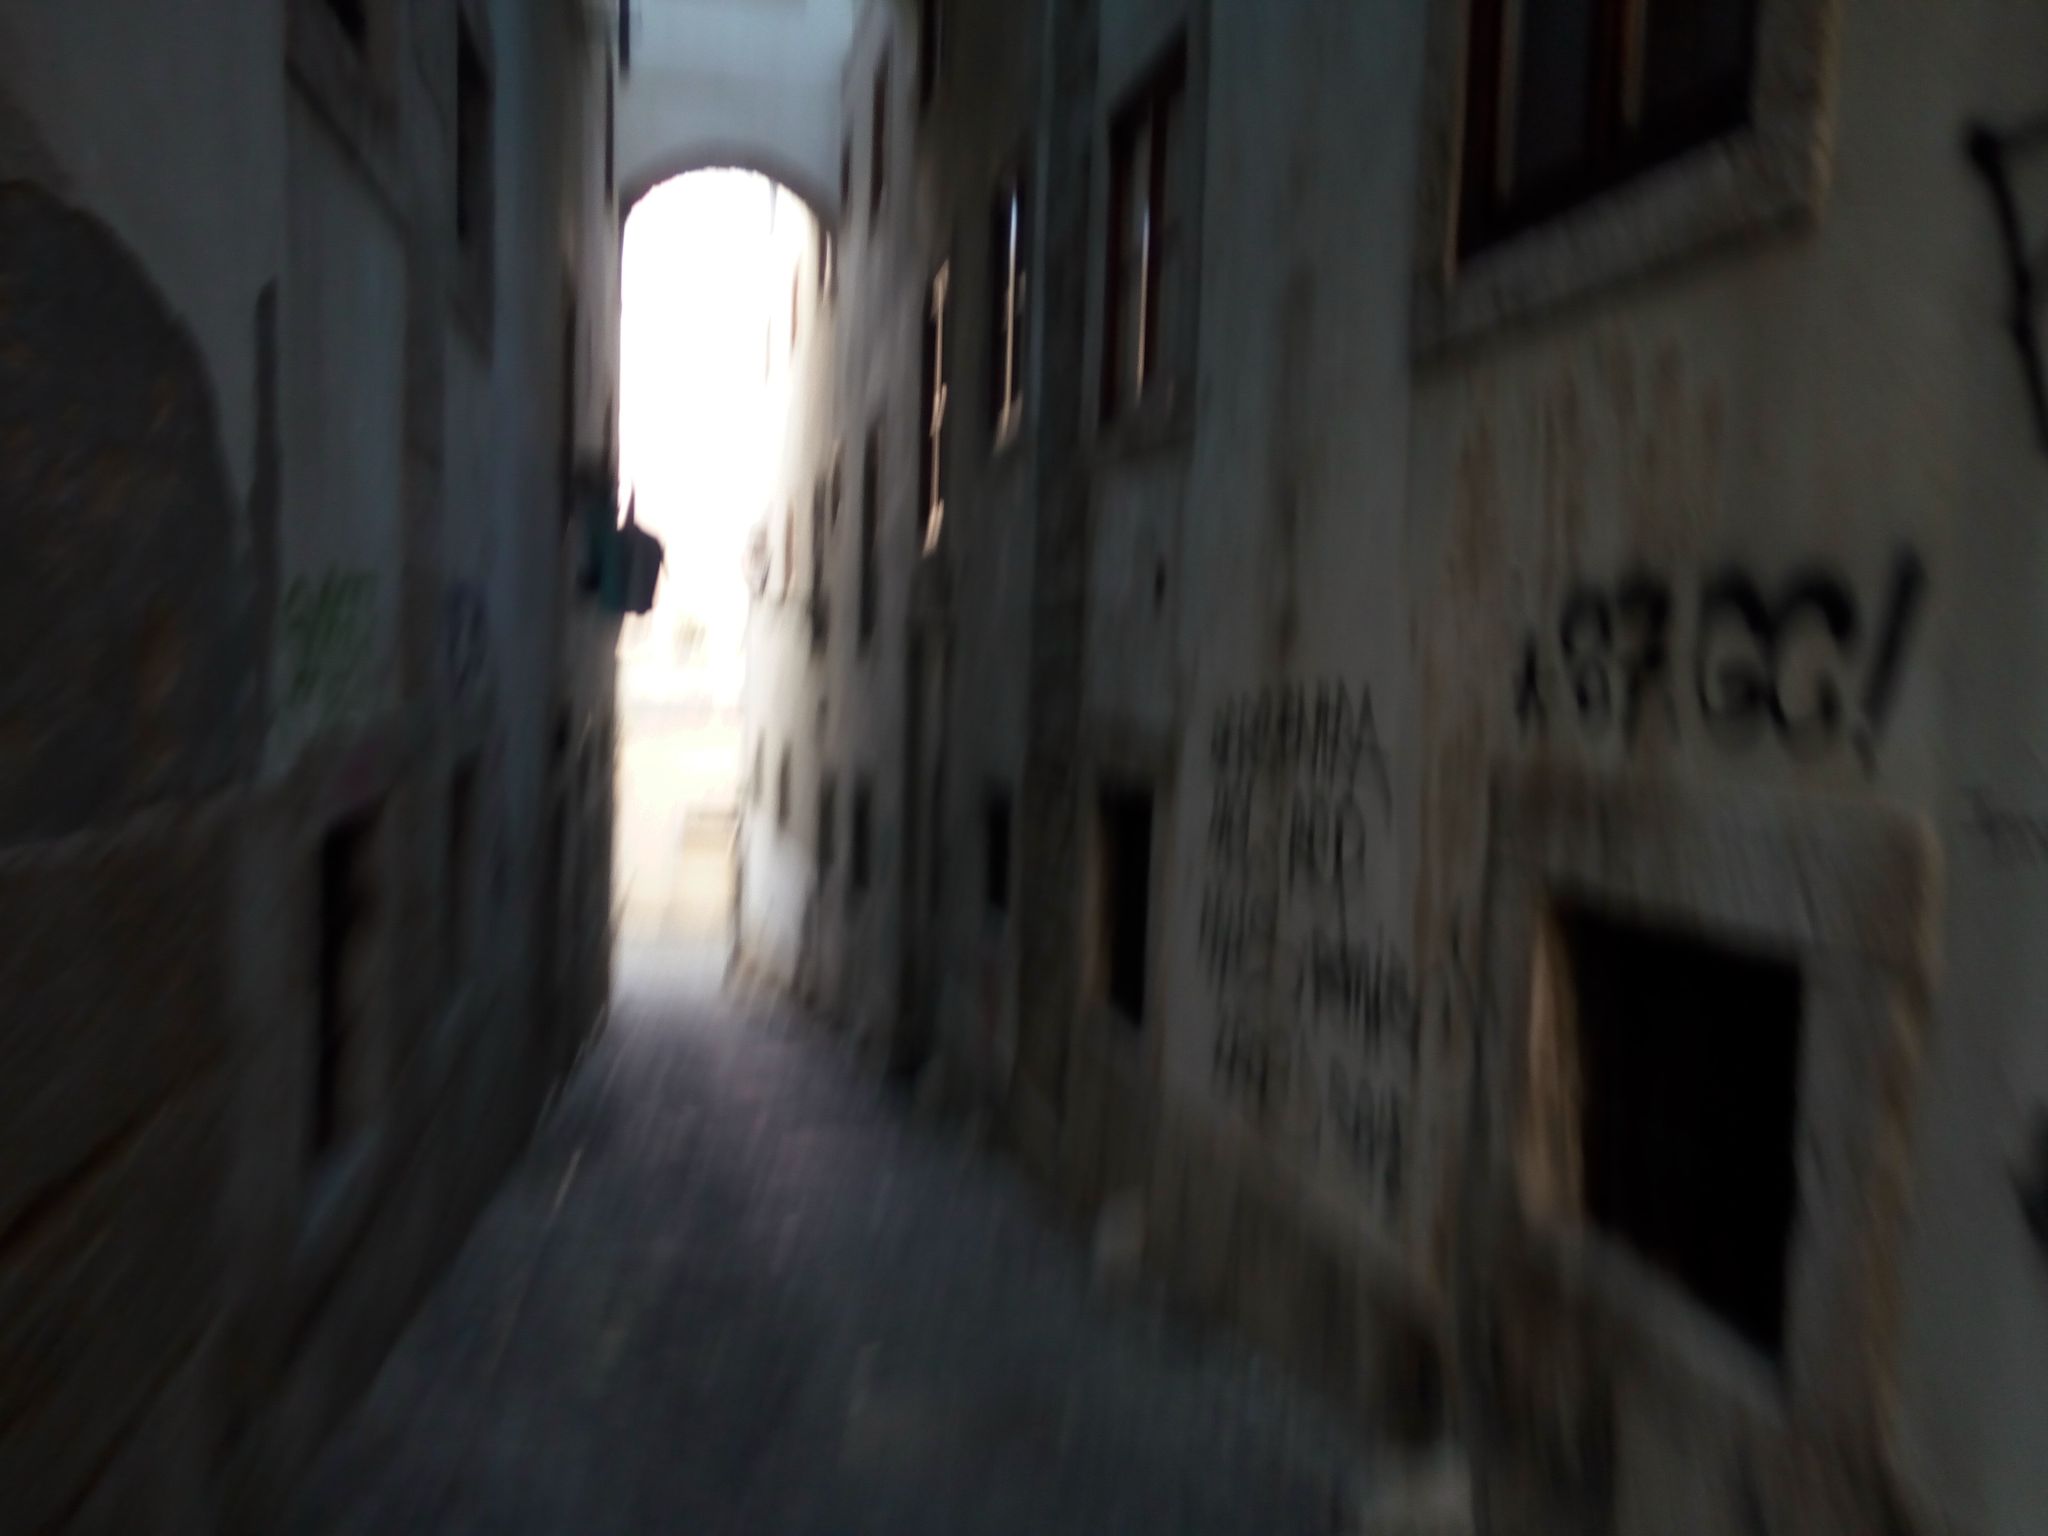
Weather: snowy
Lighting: night
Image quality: slightly poor
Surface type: walking surface
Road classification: pedestrian, footway
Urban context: urban centre
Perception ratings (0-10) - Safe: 3.31, Lively: 2.7, Beautiful: 2.6, Boring: 8.65, Depressing: 3.42, Wealthy: 2.26